Question: I am trying to edit php.ini on my local testing server using Notepad++, but each time I try to save the changes, I get this error message...

What do I have to do in order to edit the configuration file? Do I somehow have to shut off PHP and then turn it back on?
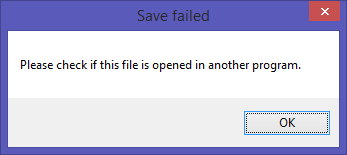
Answer: Your PHP.ini is likely in a location that requires administrator privileges to edit.
Close Notepad++. Go find its shortcut and right click while holding control. You should now have a "run as Administrator" option. Click that, and then try to edit the file.